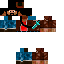
A male human skin with medium skin, wearing brown long hair dressed in a blue hoodie and brown pants, featuring a closed mouth.